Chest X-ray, PA view. Patient: 52 years old, sex F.
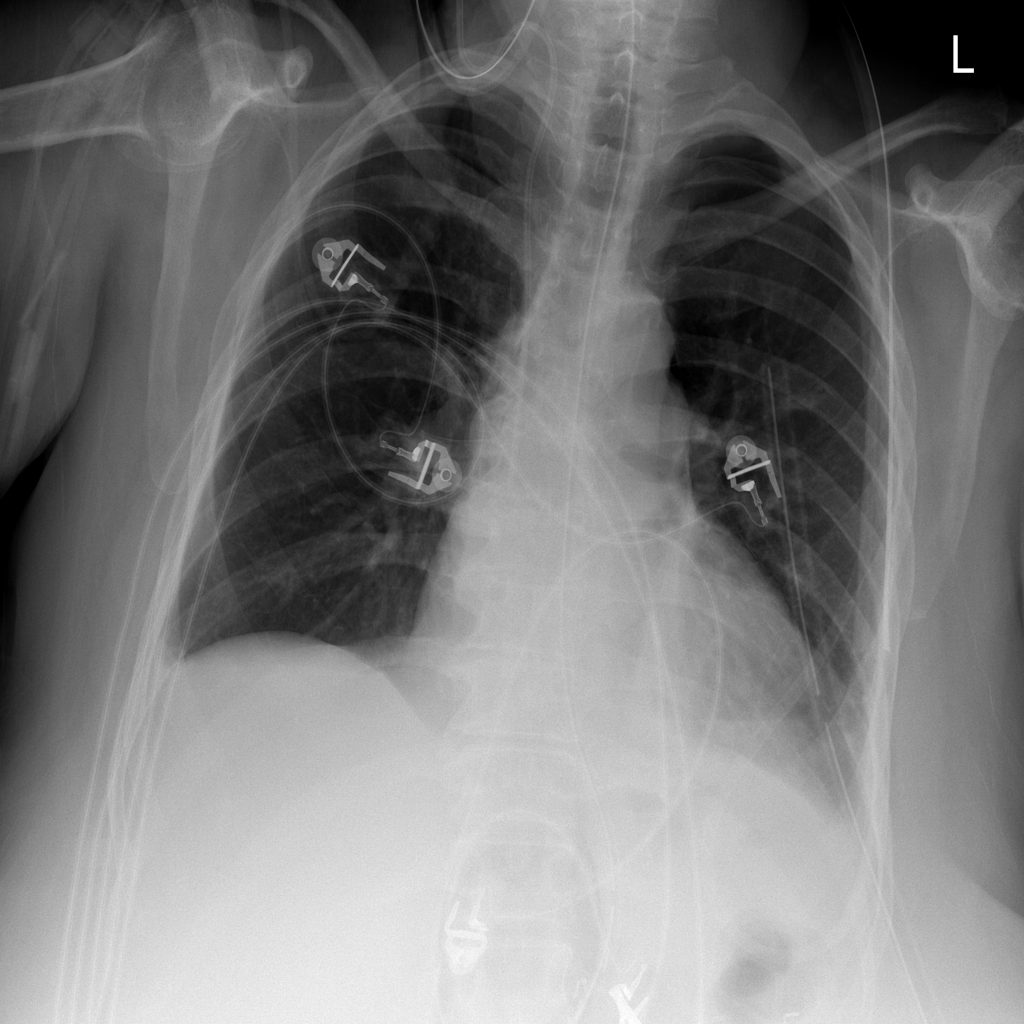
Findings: Effusion